Interaction volume radius: 10 \u00c5
Interaction volume height: 20 \u00c5
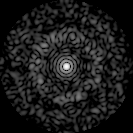
Disorder parameter: 0.8038